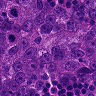
Metastatic tissue present: yes